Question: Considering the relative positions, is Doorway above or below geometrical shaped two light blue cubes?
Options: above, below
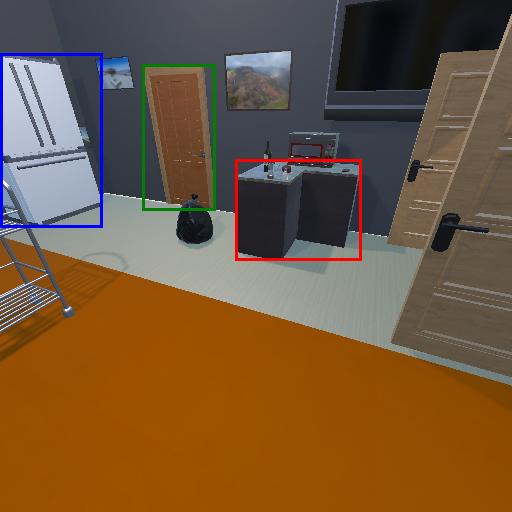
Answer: above